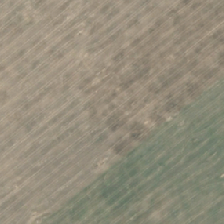
Land cover: shortrotation_cropland